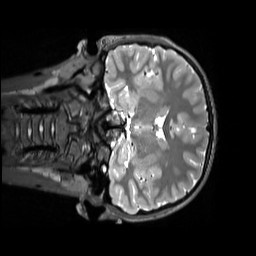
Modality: T2w
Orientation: coronal
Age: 9
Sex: male
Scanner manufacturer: siemens
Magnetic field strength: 3 T
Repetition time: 3.2 s
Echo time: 0.408 s